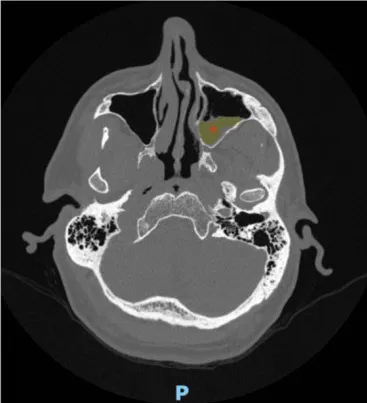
Axial CT sinus landmark without IV contrast from superior to inferior view (A-D). The sinonasal mass is marked with a red asterisk. Yellow shading and outlines indicate orbital and ethmoid sinus invasion of the tumor.
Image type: radiology (ct)